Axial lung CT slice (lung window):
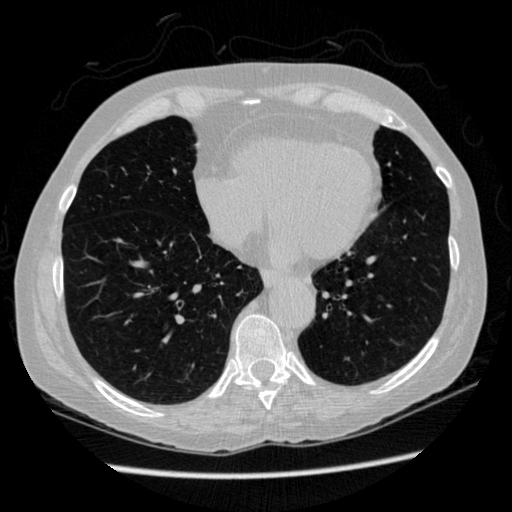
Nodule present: no